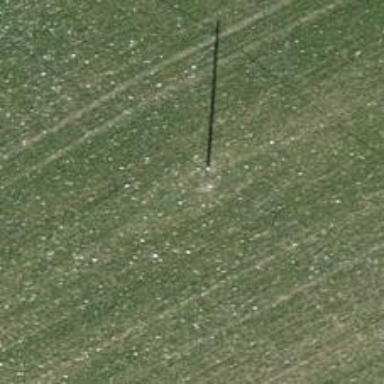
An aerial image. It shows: Minor power line.